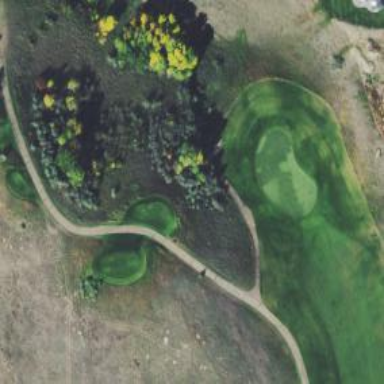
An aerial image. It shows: Path for both road and golf.